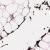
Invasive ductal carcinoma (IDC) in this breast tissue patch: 0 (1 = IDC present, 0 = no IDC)